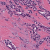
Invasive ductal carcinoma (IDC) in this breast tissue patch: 1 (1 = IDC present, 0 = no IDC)